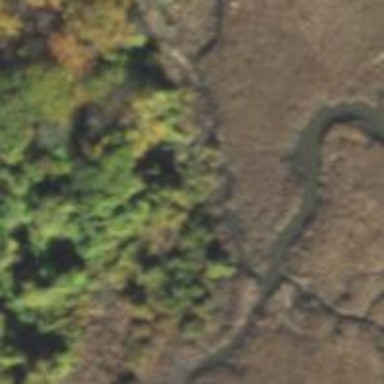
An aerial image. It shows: Serene brook.